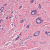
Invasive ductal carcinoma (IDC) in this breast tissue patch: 1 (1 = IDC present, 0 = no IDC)